Question: I have a problem with centering the text inside of my div. Can someone please help me align this text to the center of the box

Here is my css:
'''
#btc-container {
height: 50px;
width: 150px;
background: orange;
border: 2px solid;
border-radius: 25px;
bottom: 50px;
left: 0px;
border-style: ridge;
}
#btc-price {
color: black;
font-family: digital-7;
font-size: 30px;
alignment-adjust:middle;
}
'''
and here is what I have in the HTML:
'''
<div id="btc-container">
<div id="btc-price"><PHONE></div>
</div>
'''
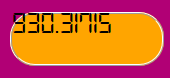
Answer: Just change your css like this:
'''
#btc-price {
color: black;
font-family: digital-7;
font-size: 30px;
text-align: center;
line-height: 50px; // or what ever is your button height
}
'''